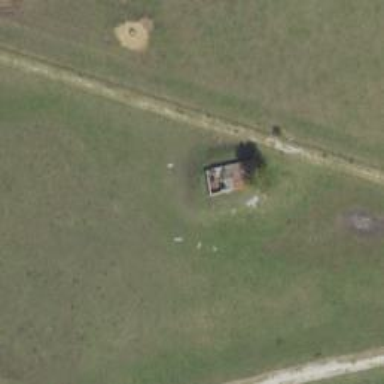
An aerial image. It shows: Military bunker for protection and defense.